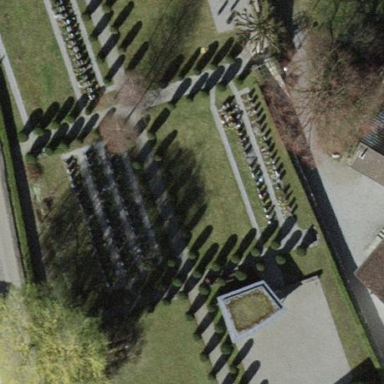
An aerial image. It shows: Cemetery.